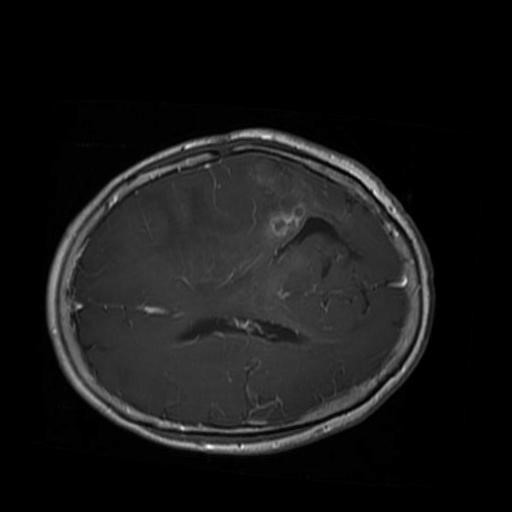
Label: brain_glioma